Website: home-depot
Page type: cart
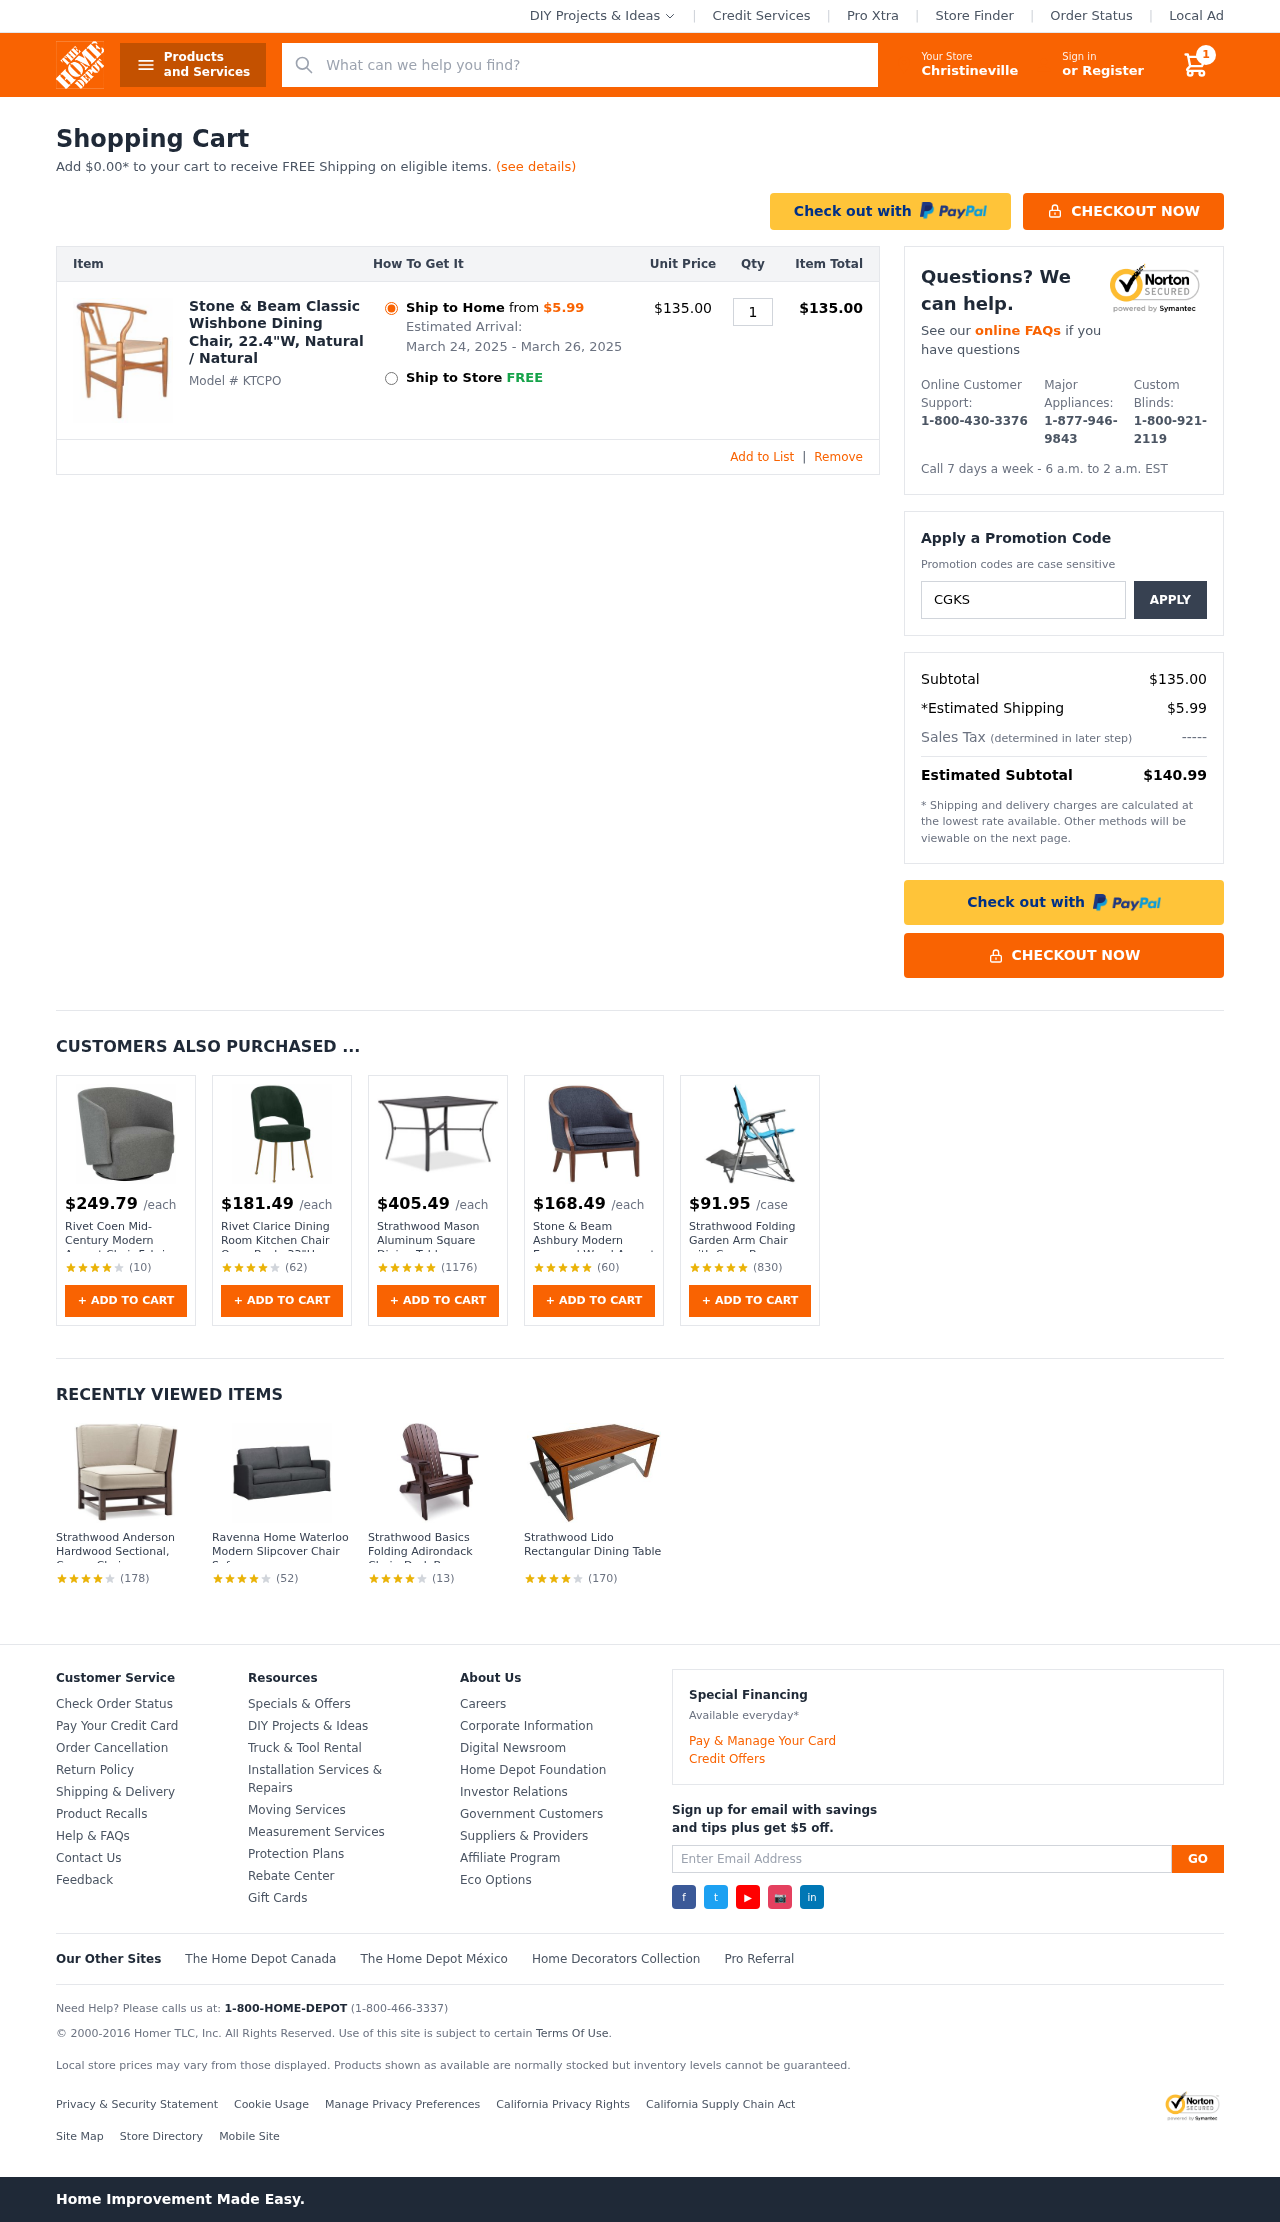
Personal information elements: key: PII_CITY
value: Christineville
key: PII_PROMO_CODE
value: CGKSAVE
Product elements: key: PRODUCT1_NAME
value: Stone & Beam Classic Wishbone Dining Chair, 22.4"W, Natural / Natural
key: PRODUCT1_PRICE
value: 135
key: PRODUCT1_QUANTITY
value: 1
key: PRODUCT2_PRICE
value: $249.79
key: PRODUCT2_NAME
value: Rivet Coen Mid-Century Modern Accent Chair Fabric
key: PRODUCT2_NUM_RATINGS
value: (10)
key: PRODUCT3_PRICE
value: $181.49
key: PRODUCT3_NAME
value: Rivet Clarice Dining Room Kitchen Chair Open Back, 33"H
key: PRODUCT3_NUM_RATINGS
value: (62)
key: PRODUCT4_PRICE
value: $405.49
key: PRODUCT4_NAME
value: Strathwood Mason Aluminum Square Dining Table
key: PRODUCT4_NUM_RATINGS
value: (1176)
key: PRODUCT5_PRICE
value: $168.49
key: PRODUCT5_NAME
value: Stone & Beam Ashbury Modern Exposed Wood Accent Chair
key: PRODUCT5_NUM_RATINGS
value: (60)
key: PRODUCT6_PRICE
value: $91.95
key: PRODUCT6_NAME
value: Strathwood Folding Garden Arm Chair with Carry Bag, Caribbean Blue
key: PRODUCT6_NUM_RATINGS
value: (830)
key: PRODUCT7_NAME
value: Strathwood Anderson Hardwood Sectional, Corner Chair
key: PRODUCT7_NUM_RATINGS
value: (178)
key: PRODUCT8_NAME
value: Ravenna Home Waterloo Modern Slipcover Chair Sofa
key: PRODUCT8_NUM_RATINGS
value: (52)
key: PRODUCT9_NAME
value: Strathwood Basics Folding Adirondack Chair, Dark Brown
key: PRODUCT9_NUM_RATINGS
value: (13)
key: PRODUCT10_NAME
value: Strathwood Lido Rectangular Dining Table
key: PRODUCT10_NUM_RATINGS
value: (170)
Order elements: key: ORDER_NUM_ITEMS
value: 1
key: AMOUNT_TO_FREE_SHIPPING
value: $0.00
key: ORDER_SHIPPING_DATE
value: March 24, 2025
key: ORDER_DELIVERY_DATE
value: March 26, 2025
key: ORDER_ITEM_TOTAL
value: $135.00
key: ORDER_SUBTOTAL
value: $135.00
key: ORDER_SHIPPING_COST
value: $5.99
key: ORDER_TOTAL
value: $140.99
Search elements: key: HEADER_SEARCH
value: What can we help you find?